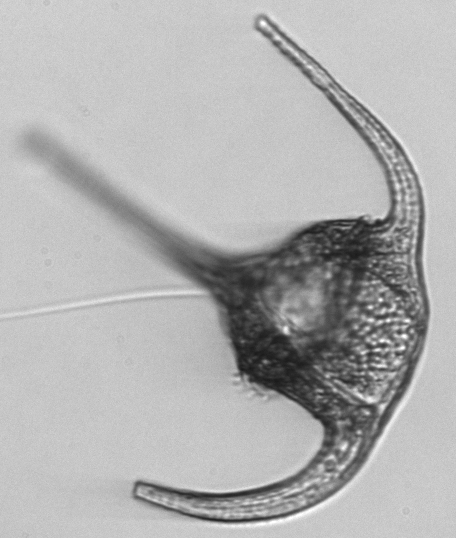
Label: Tripos